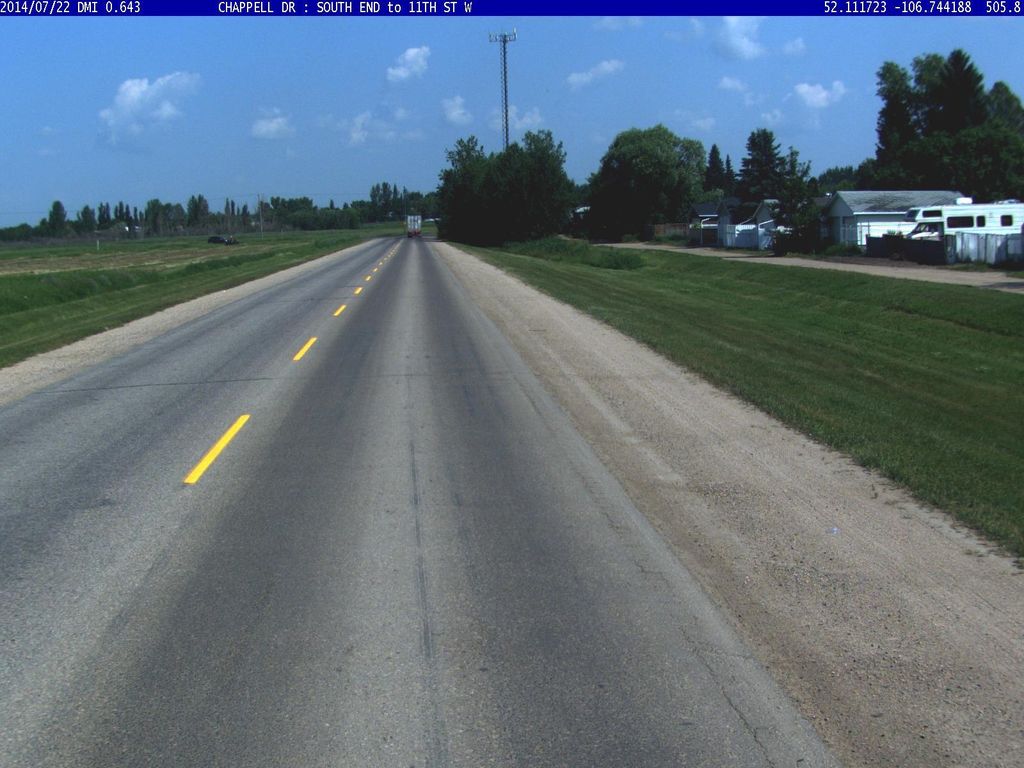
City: saskatoon